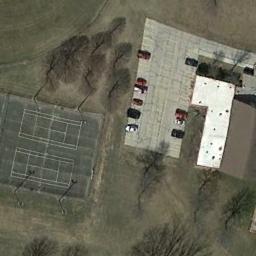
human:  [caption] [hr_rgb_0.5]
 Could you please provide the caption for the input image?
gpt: The tennis court is on the bare land next to some trees and the parking lot .

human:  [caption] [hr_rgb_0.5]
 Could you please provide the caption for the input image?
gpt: Tennis court on the lawn next to the parking lot with a few trees nearby .

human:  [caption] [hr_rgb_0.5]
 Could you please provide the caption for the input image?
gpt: Many cars are near the tennis court .

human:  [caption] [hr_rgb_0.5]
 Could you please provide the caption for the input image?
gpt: Several tennis courts of different sizes are nested in the picture .

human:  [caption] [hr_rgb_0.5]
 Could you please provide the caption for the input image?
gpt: The tennis court is beside a parking lot with some cars .